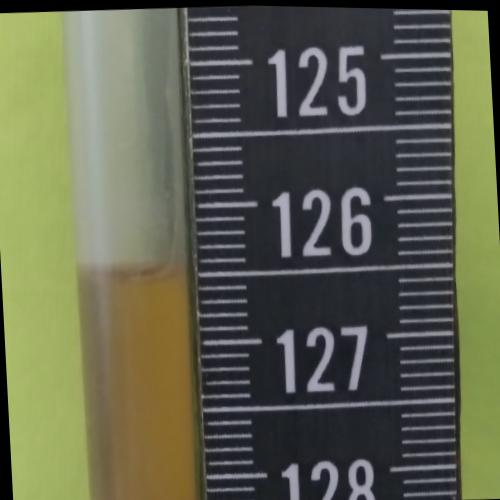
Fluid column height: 126.5 cm